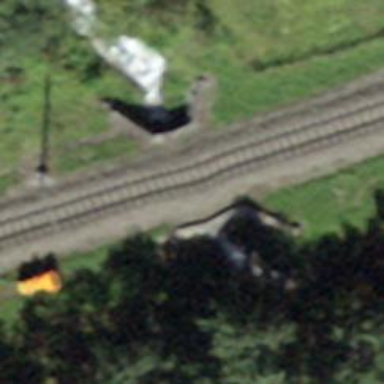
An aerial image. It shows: Culvert tunnel.